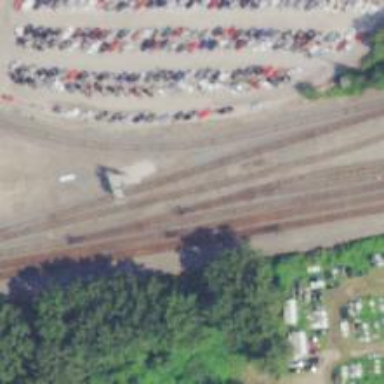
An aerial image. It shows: Continuous rail track.